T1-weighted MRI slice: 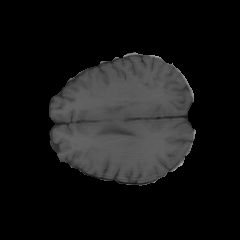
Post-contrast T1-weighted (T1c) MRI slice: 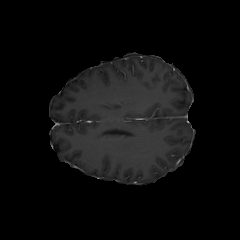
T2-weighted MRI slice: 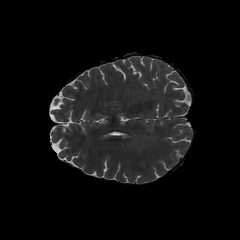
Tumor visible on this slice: no